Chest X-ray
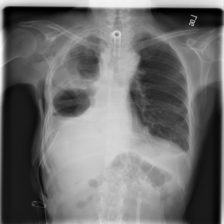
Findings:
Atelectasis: negative
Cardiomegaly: negative
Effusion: negative
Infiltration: negative
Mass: negative
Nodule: negative
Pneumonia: negative
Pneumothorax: negative
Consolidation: negative
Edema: negative
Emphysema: negative
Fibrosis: negative
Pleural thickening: negative
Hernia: negative